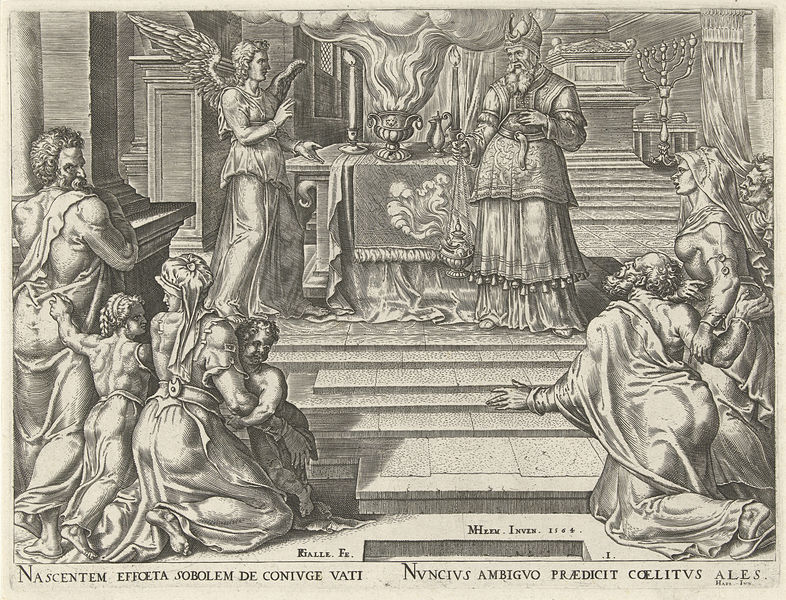
Titel: Gabriël verschijnt aan Zacharias
Künstler: Philips Galle
Standort: Amsterdam
Institution: Rijksmuseum
Schlagwörter: feuer, frauen, männer, engel, treppe, kerzen, stufen, druck, altar, priester, segen, männder, latein, weihrauchgefäß, zerrissenheit, gesste, neunarmiger kerzenleuchter, gnade flehen geist zeremonie bittenb, angst schutz